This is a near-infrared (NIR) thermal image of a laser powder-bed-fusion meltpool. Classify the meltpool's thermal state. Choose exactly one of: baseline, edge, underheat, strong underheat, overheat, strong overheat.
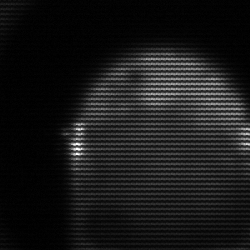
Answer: edge